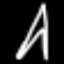
Label: The Eiffel Tower